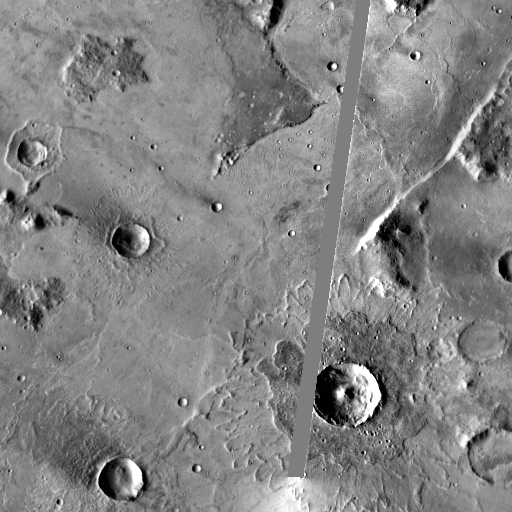
Crater classes present: Background, Other, Layered, Buried, Secondary